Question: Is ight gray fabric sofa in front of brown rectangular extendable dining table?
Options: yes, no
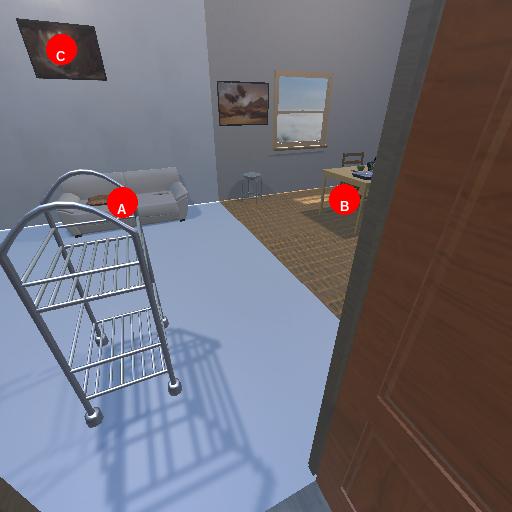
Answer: yes